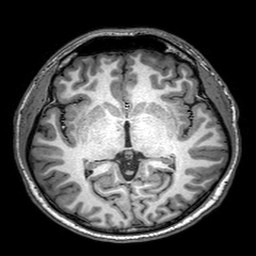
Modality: T1w
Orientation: coronal
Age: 31
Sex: male
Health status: healthy
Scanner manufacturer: philips
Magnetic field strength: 3 T